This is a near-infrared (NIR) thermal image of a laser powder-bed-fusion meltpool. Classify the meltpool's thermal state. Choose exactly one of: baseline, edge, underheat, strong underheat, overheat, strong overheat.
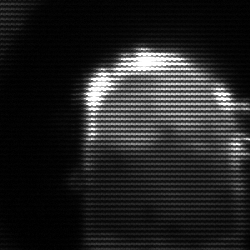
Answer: baseline